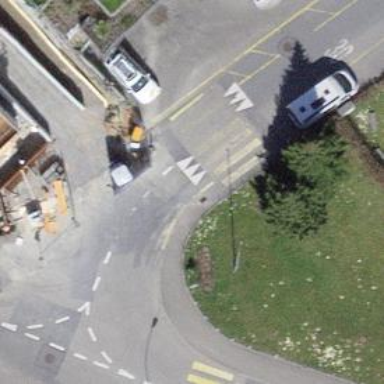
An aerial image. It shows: Uncontrolled zebra crossing with notable zebra markings.